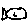
Label: fish